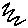
Label: zigzag